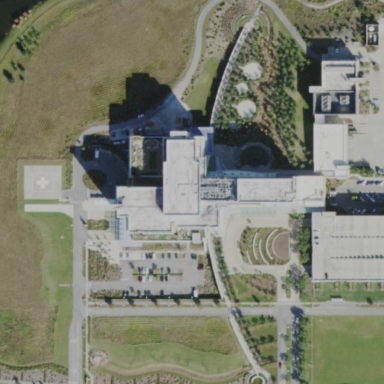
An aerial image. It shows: Hospital building.